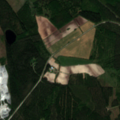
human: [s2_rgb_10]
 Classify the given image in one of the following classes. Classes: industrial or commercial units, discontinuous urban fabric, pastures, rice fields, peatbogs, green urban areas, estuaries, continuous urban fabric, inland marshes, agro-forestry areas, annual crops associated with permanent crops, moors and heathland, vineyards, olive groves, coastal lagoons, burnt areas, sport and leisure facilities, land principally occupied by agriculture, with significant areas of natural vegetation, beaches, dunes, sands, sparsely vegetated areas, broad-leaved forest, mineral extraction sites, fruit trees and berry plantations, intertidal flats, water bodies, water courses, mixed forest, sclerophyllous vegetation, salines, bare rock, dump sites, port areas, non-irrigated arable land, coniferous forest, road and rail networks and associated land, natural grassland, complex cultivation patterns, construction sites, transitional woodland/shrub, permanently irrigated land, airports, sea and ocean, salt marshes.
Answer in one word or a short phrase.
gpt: non-irrigated arable land, land principally occupied by agriculture, with significant areas of natural vegetation, coniferous forest, mixed forest, transitional woodland/shrub